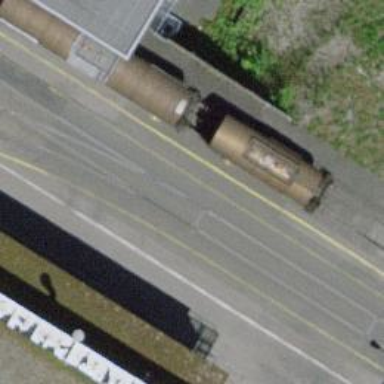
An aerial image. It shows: Railway switch.